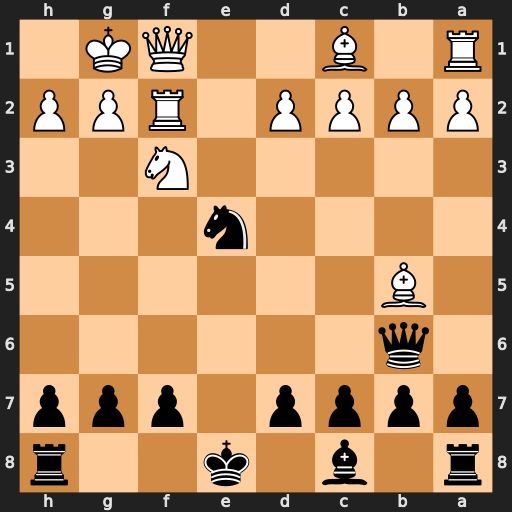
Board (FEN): r1b1k2r/pppp1ppp/1q6/1B6/4n3/5N2/PPPP1RPP/R1B2QK1
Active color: b
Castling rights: kq
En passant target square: -
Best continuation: Nxf2 Qxf2 Qxb5